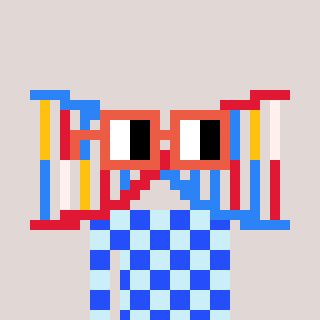
a pixel art character with square orange glasses, a dna-shaped head and a cold-colored body on a warm background